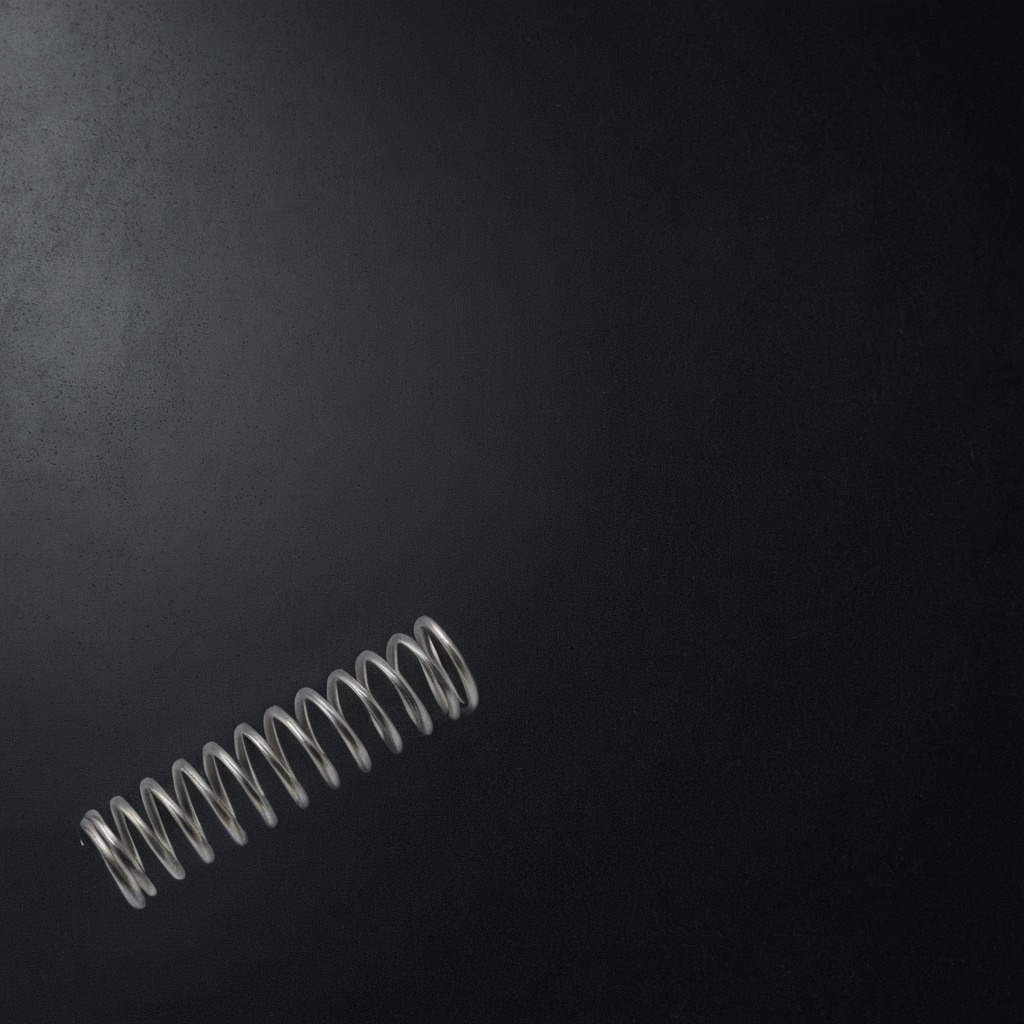
A coiled metal spring lies on the granite tabletop.